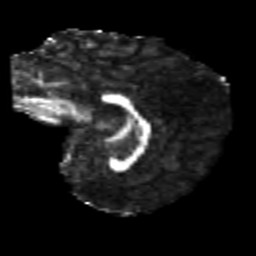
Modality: FA
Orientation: sagittal
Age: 21
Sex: female
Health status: healthy
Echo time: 0.074 s